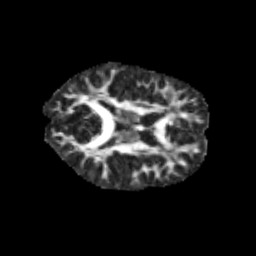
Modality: FA
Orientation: axial
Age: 11
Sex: male
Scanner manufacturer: siemens
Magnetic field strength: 3 T
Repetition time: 3.8 s
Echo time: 0.07 s